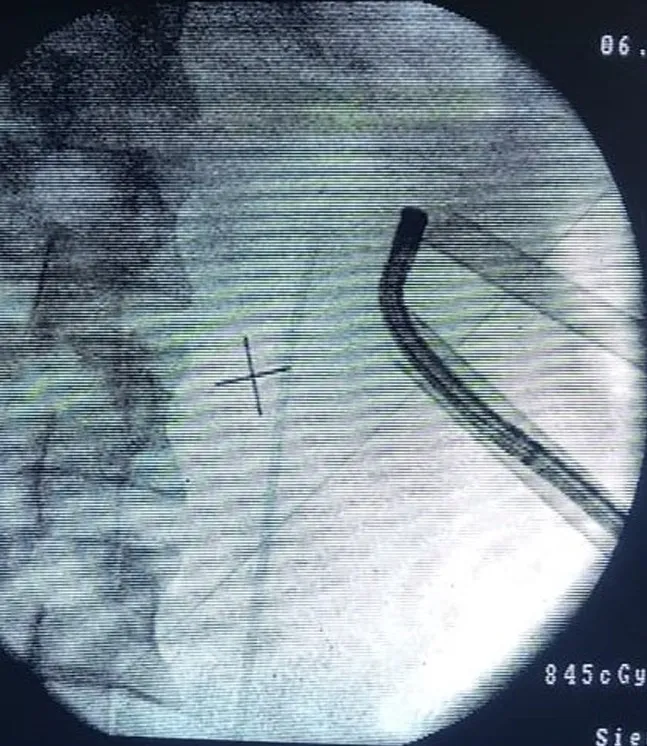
Two tract mini-PCNL and flexible nephroscope for clearance of the stones. PCNL, percutaneous nephrolithotomy.
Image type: radiology (x_ray)